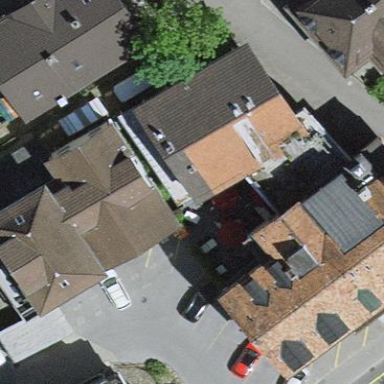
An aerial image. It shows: Hotel building with hipped roof shape.